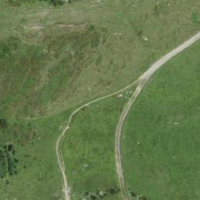
EUNIS habitat code: 23
Species observed at this site:
Parnassia palustris